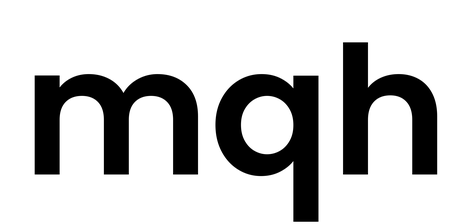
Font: Poppins-SemiBold